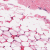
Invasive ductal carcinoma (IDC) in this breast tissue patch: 0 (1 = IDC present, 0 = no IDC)